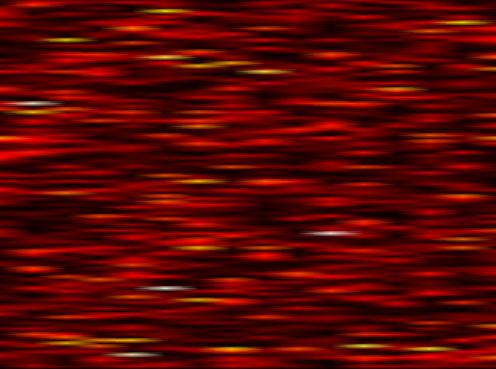
Label: OFDM